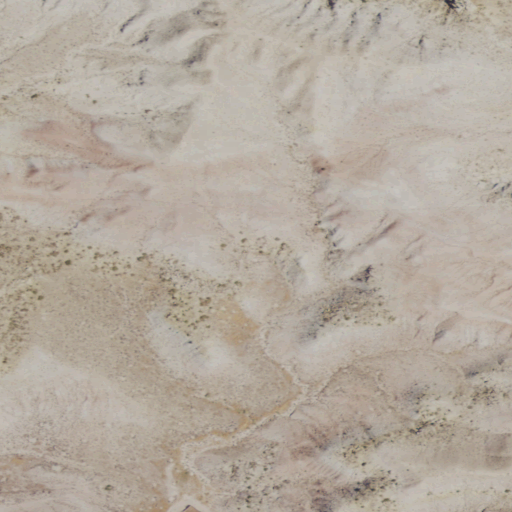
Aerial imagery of mountain in Wyoming named Sand Butte containing shrub and grassland